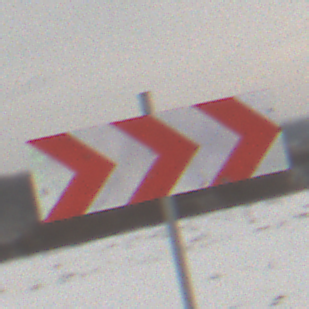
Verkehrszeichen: RichtungstafelnInKurvenGrossLinks
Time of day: MorningAfternoon
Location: Outdoor (Nature)
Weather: Overcast
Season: Winter
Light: Natural